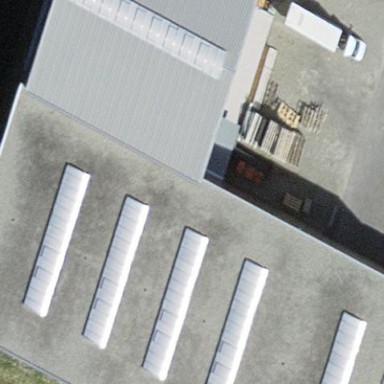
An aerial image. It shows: Commercial building.